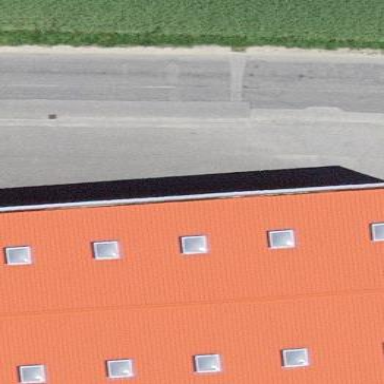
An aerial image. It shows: Warehouse.